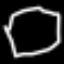
Label: octagon